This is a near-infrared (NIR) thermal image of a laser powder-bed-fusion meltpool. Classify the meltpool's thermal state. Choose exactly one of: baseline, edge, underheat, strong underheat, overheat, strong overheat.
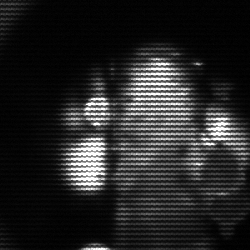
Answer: strong underheat